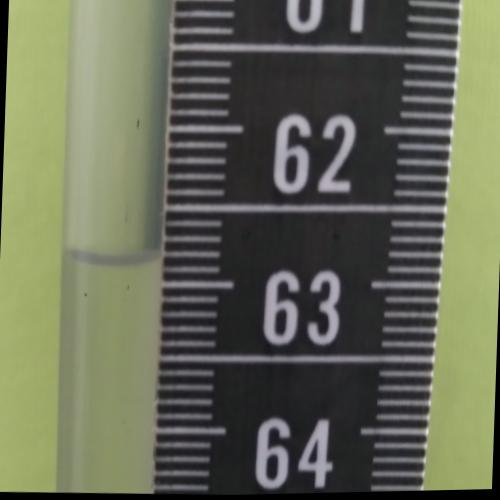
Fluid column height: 62.8 cm